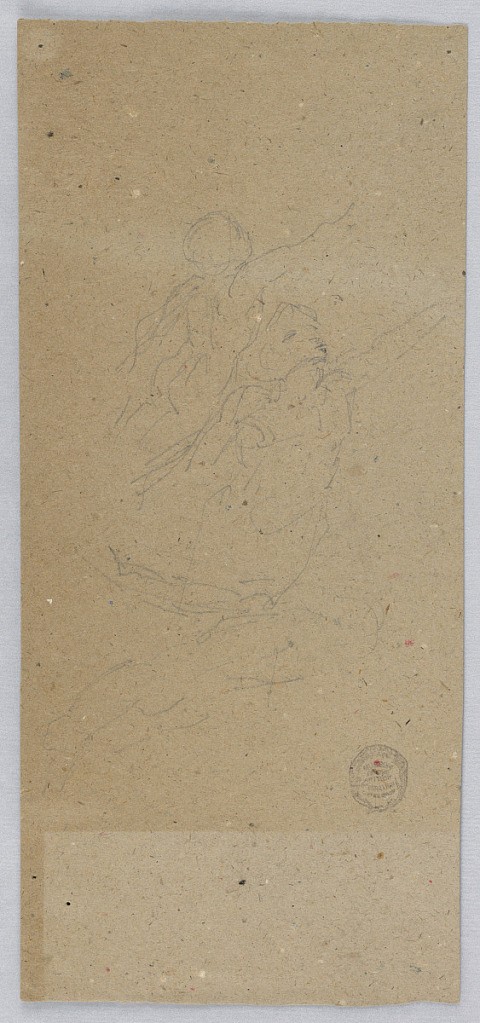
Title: Sketches of Two Figures Moving Upwards
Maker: Francis Augustus Lathrop, American, 1849–1909
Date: ca. 1895
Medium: Graphite on brown paper
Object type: Drawing
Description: Sketches of two figures, with arms outstretched, moving up to the right.